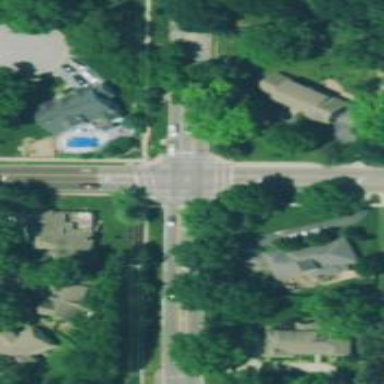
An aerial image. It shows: Solid stop line on the road.